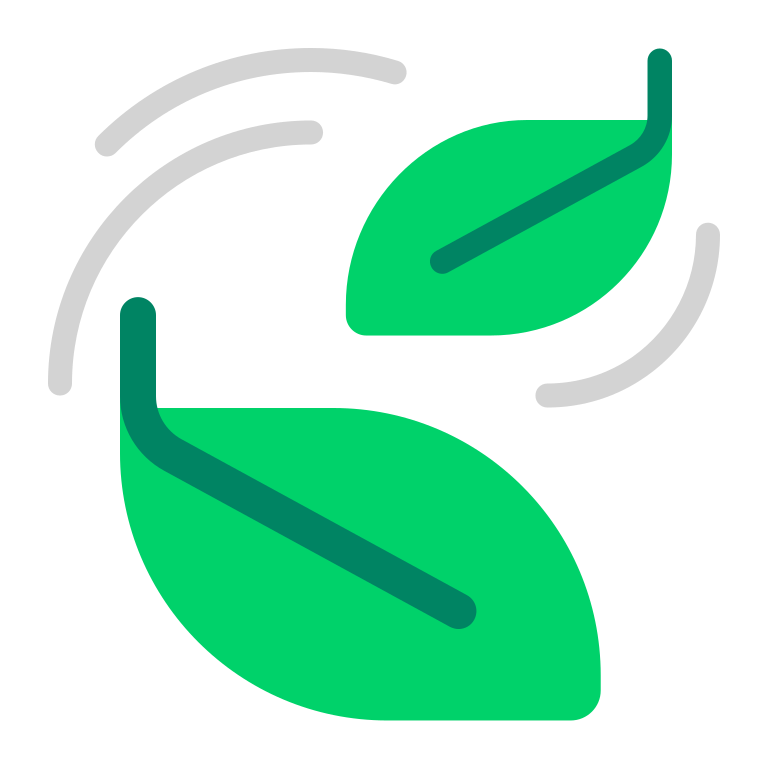
leaf fluttering in wind flat